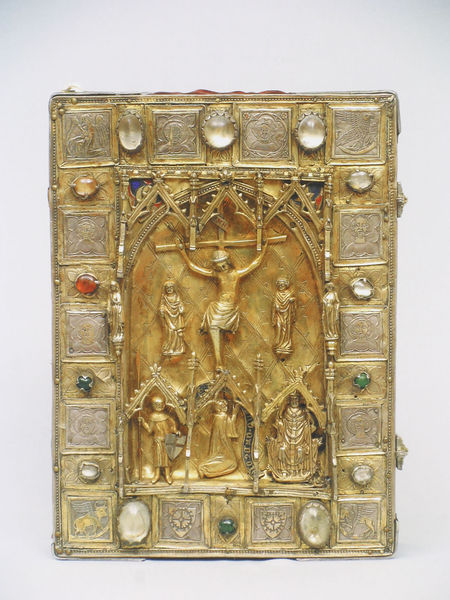
Titel: Evangeliar
Institution: Limburg, Domschatz
Schlagwörter: blau, flügel, gott, gelb, glas, schmuck, szene, rot, tiere, bibel, silber, steine, gold, edelsteine, kreis, relief, figuren, edel, kreuz, buchdeckel, wappen, christus, jesus, kreuzigung, heilige, sakral, rubin, edelmetall, verziehrungen, spitzdächer, drei könige, stundenbuch, nuch, vogen, geilige